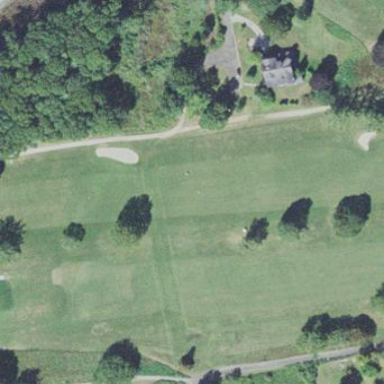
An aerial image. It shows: Golf fairway in the image.